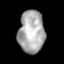
Tissue: lung
Cell type: Epithelial cells
Senescence score: 0.2134
Nuclear area (px): 1075
Mean DAPI intensity: 172.747